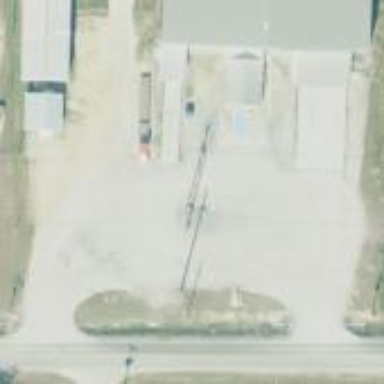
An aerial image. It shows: Power pole.